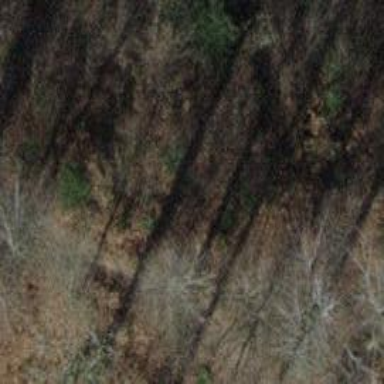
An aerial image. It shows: Path on the ground.